Question: kind people of StackOverflow, I'm having a problem with luxon (I guess I set it up wrong or did something wrong with it), right now it can't calculate future dates (says NaN), and for past dates take years into account so you get something like this:
<URL>
<URL>
[
<URL>
what I want this code to do is focus on month and day (forget about the year) and if the passed date is 7 days away or is less than 7 days away from today's date say "the passed date is <= a week", later this will trigger a notifier, that will notify me a week in advance of my friends & families bdays.
the code:
'''
const isBirthdayThisWeek = (birthDate) => {
const endDate = DateTime.now()
const startDate = DateTime.fromISO(birthDate)
const interval = Interval.fromDateTimes(startDate, endDate)
const dateDifference = interval.length('days')
const wholeNumberedDateDifference = Math.round(dateDifference)
wholeNumberedDateDifference <= 7
? console.log('bday is in less than a week', wholeNumberedDateDifference)
: wholeNumberedDateDifference > 7
? console.log('bday is more than in a week', wholeNumberedDateDifference)
: console.log('something went wrong', wholeNumberedDateDifference)
}
'''
Thank you all in advance.
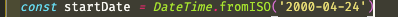
Answer: You can use the magnitude of a compute duration. Durations work for both intervals into the future and past. Adjust the start date to "snap" to the same current year so the date diff doesn't cross year boundary.
'''
import { DateTime } from "luxon";
const startDate = DateTime.fromISO("2000-04-26").set({
year: DateTime.now().get("year")
});
const diff = Math.abs(startDate.diffNow().as('day'));
const wholeNumberedDateDifference = Math.round(diff);
if (diff <= 7) {
console.log("bday is in less than a week", wholeNumberedDateDifference);
} else {
console.log("bday is more than in a week", wholeNumberedDateDifference);
}
'''
# Output
'''
bday is in less than a week 2
'''
# Demo
<URL>